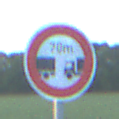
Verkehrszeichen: VerbotUnterschreitenMindestabstand
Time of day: SunriseSunset
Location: Outdoor (Nature)
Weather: PartlyCloudy
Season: NotSpecified
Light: Natural